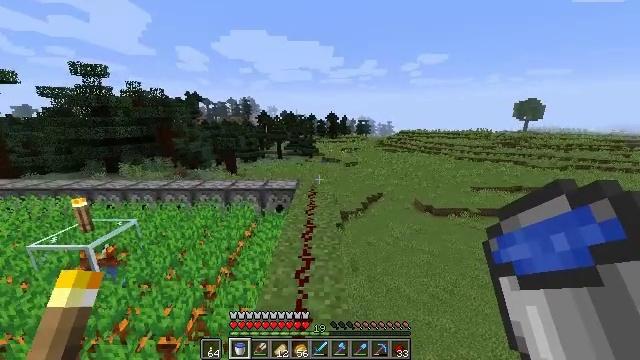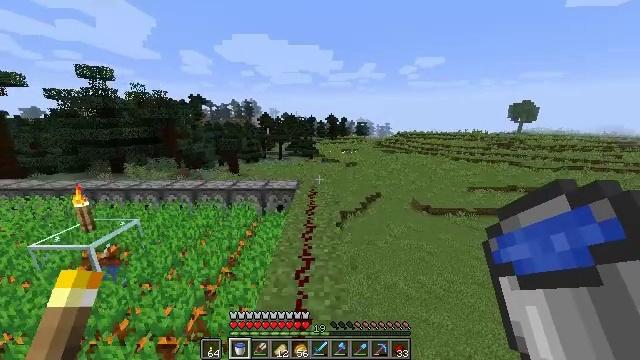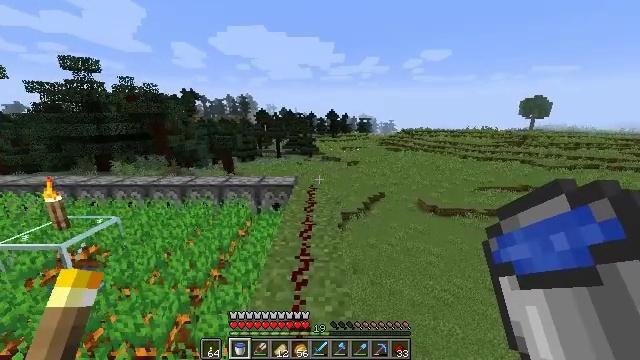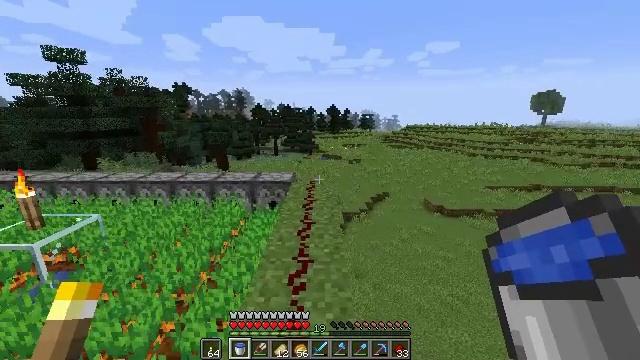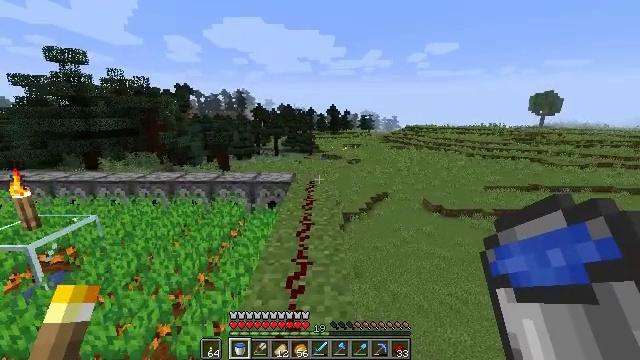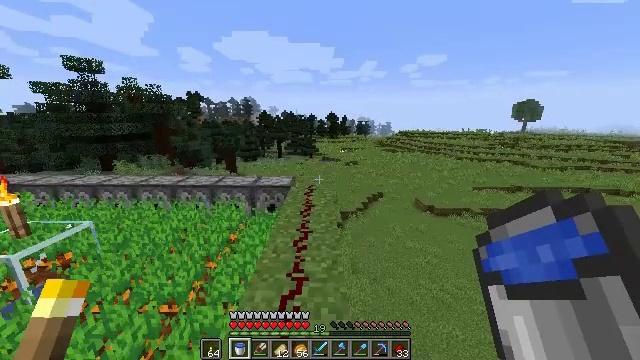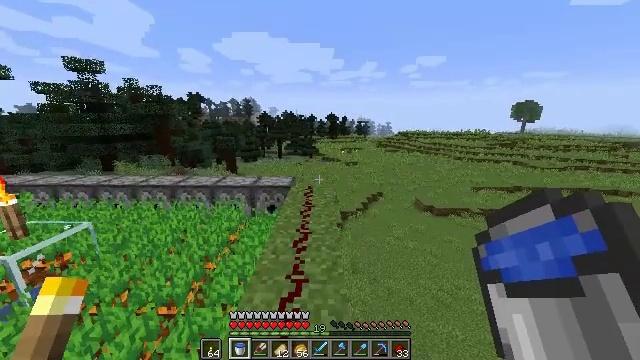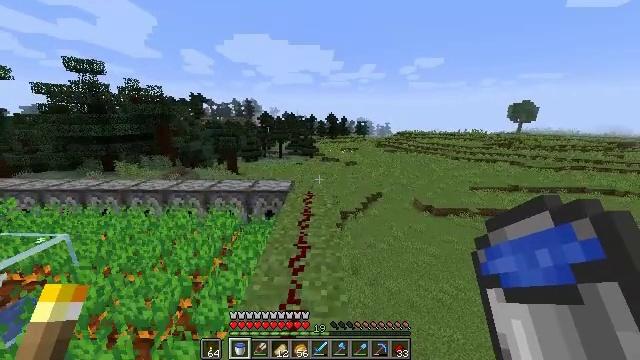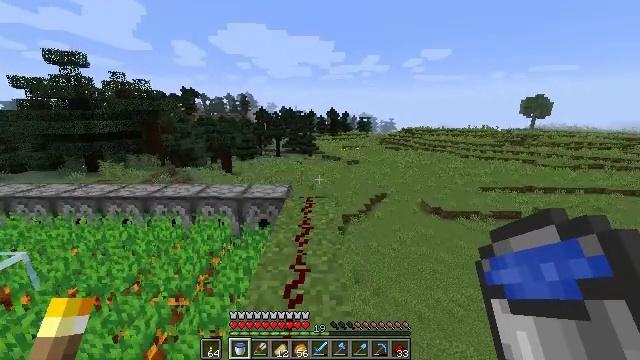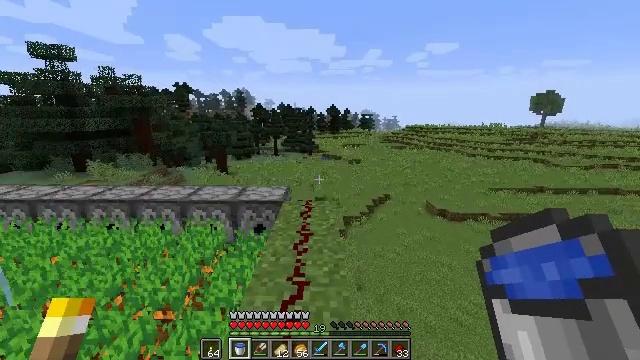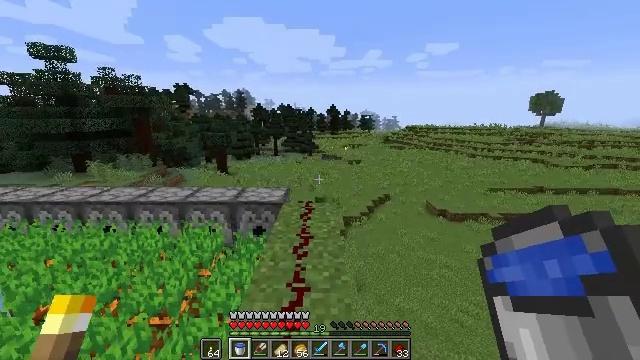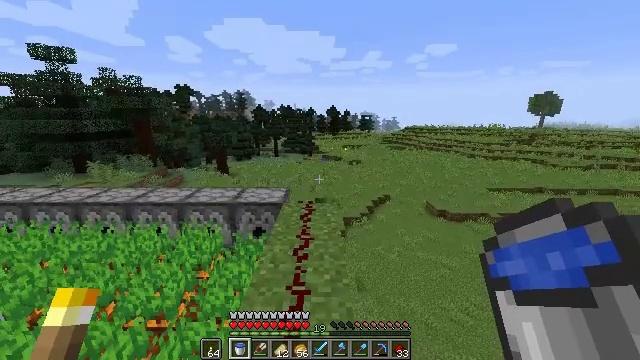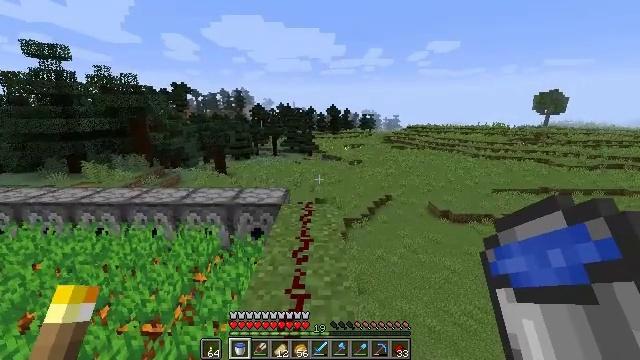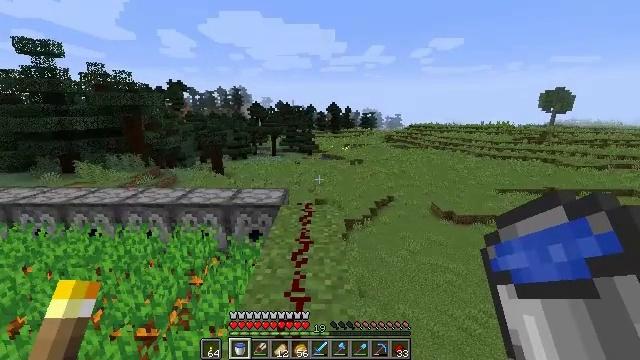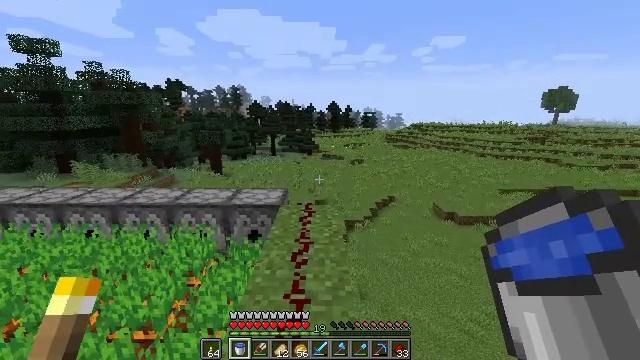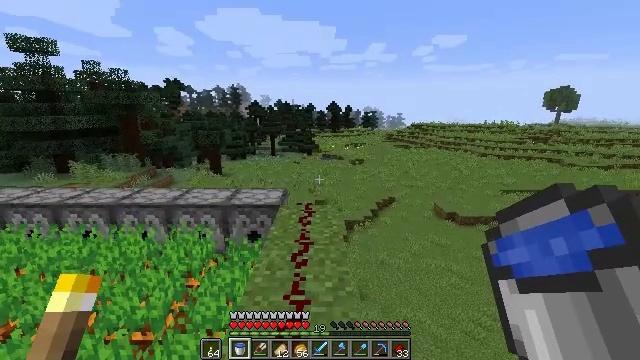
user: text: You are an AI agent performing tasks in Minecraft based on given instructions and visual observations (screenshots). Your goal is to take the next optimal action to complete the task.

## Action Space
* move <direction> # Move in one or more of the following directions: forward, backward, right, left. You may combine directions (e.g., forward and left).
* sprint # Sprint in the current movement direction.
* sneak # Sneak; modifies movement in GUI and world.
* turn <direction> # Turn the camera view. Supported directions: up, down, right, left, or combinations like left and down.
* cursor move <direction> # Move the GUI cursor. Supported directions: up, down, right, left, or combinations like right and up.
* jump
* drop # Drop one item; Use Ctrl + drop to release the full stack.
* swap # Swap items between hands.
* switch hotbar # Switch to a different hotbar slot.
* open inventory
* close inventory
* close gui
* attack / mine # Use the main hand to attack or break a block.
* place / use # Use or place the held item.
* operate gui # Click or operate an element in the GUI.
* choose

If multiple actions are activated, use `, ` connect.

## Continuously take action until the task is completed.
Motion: motion action
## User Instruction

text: Collect the repeater into your inventory.
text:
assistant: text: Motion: move forward, jump
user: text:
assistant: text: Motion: move forward, jump
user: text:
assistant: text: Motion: move forward, jump
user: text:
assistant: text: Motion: move forward, jump
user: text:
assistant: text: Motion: move forward
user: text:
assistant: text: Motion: move forward
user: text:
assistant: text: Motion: move forward
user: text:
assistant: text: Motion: move forward
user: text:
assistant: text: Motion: no_op
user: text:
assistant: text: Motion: no_op
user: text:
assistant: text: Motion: no_op
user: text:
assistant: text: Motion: no_op
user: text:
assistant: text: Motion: no_op
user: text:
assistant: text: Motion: no_op
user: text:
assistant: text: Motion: no_op
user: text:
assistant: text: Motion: no_op
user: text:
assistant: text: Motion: no_op
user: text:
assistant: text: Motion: no_op
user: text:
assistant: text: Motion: no_op
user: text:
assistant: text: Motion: no_op
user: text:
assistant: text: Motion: no_op
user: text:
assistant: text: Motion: no_op
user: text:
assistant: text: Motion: no_op
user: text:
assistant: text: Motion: no_op
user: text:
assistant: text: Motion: no_op
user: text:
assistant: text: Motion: no_op
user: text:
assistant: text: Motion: no_op
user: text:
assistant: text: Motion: no_op
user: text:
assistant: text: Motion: no_op
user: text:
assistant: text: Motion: no_op